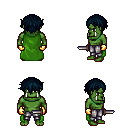
a pixel art fantasy rpg character, male body template, orc, green skin, green cape, metal pants, raven short bangs hairstyle, gold gloves, dagger, four views (front, back, left, right), 2x2 character sprite sheet, small pixel art, hard edges, no anti-aliasing